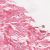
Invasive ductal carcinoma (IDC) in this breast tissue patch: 0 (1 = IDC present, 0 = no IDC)